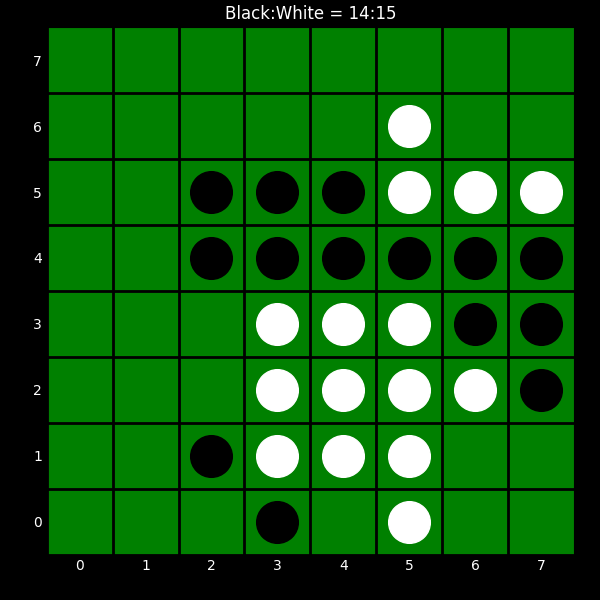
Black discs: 14
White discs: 15